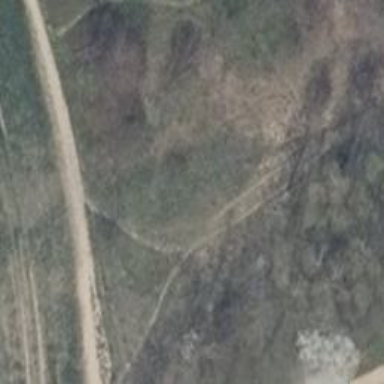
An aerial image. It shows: Ground path.